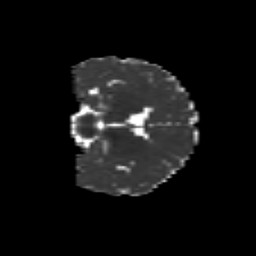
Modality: MD
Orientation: coronal
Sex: male
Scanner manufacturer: siemens
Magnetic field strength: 3 T
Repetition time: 5 s
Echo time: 0.071 s